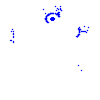
Particle: kaon